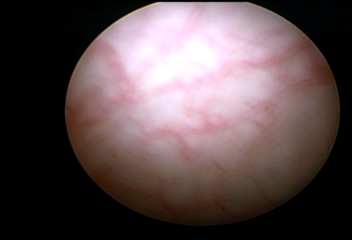
Modality: WLC
Class: Normal mucosa
Bladder cancer association: No